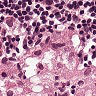
Metastatic tissue present: yes